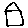
Label: house